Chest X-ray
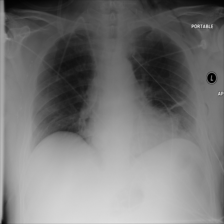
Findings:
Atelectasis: positive
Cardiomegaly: negative
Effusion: negative
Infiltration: negative
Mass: positive
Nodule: negative
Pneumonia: negative
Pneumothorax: negative
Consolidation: negative
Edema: negative
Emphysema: positive
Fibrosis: negative
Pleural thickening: negative
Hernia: negative